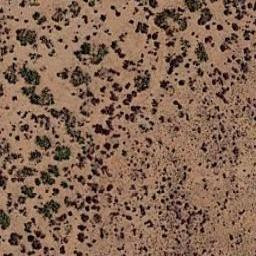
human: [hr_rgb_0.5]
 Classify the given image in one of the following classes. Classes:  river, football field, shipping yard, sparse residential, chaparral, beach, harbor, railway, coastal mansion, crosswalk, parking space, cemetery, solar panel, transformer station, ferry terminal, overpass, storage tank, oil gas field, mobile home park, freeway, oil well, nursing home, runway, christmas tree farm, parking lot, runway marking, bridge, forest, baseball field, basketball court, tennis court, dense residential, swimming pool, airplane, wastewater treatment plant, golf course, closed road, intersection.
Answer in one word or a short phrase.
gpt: chaparral